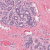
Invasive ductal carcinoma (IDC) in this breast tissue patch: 0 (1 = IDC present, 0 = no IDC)